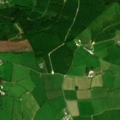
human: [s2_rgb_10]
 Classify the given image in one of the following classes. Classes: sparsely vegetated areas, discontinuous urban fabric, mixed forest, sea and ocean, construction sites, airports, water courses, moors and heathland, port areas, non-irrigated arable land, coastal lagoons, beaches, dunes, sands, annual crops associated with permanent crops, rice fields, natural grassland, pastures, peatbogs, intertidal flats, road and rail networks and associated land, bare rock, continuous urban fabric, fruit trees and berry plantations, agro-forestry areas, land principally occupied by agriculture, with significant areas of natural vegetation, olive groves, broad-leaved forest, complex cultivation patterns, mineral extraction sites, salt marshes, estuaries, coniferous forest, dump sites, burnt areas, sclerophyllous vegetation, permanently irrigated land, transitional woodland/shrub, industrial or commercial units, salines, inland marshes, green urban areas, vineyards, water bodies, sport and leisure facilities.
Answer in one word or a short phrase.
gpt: pastures, coniferous forest, transitional woodland/shrub